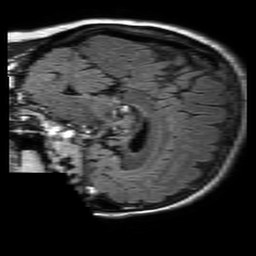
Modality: FLAIR
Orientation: sagittal
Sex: female
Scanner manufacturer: philips
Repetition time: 11 s
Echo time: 0.125 s